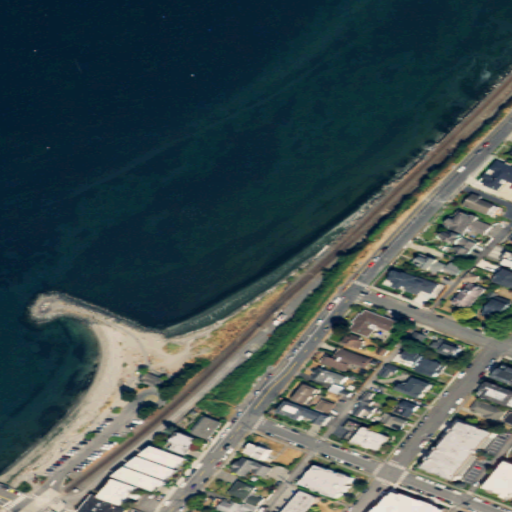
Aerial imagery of beach in Washington named Sunset Beach containing open water, medium intensity development, barren land, and high intensity development